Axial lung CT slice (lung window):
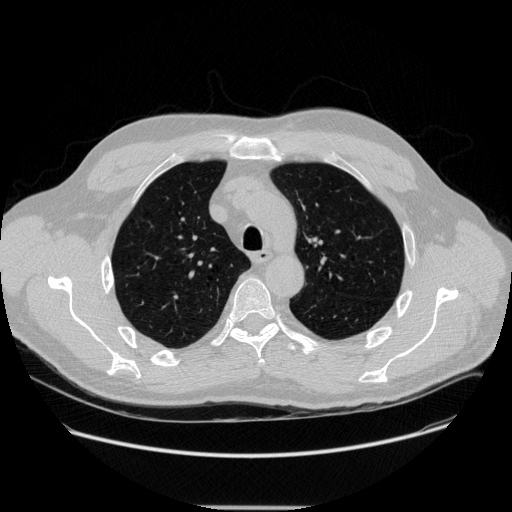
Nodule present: no